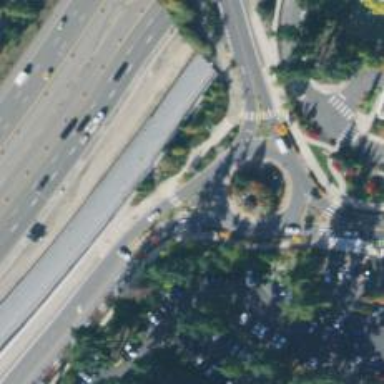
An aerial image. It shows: Tertiary road with asphalt surface leading to roundabout junction.